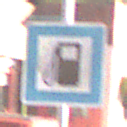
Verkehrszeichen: Tankstelle
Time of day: MorningAfternoon
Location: Outdoor (Special)
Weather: PartlyCloudy
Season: NotSpecified
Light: Natural